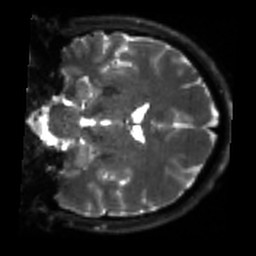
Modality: sbref
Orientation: coronal
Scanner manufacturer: siemens
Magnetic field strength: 3 T
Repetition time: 4 s
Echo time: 0.0594 s